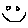
Label: smiley face